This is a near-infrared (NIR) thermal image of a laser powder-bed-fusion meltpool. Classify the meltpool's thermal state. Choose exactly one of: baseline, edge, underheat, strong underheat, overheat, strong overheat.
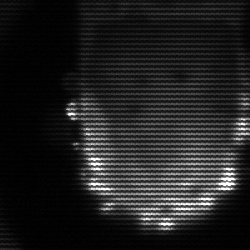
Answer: baseline